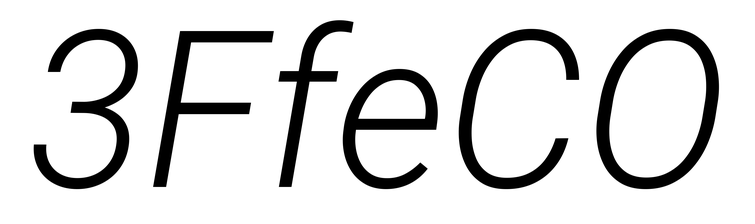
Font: Roboto-Italic_Light_Italic